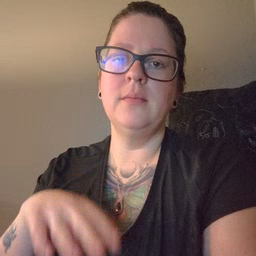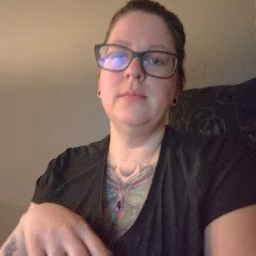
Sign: on